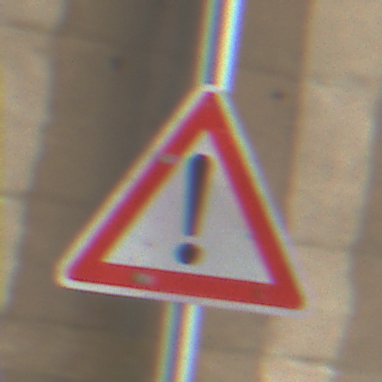
Verkehrszeichen: Gefahrenstelle
Umgebung: Roofed, Beach
Tageszeit: Midday
Wetter: Overcast
Licht: Natural
Jahreszeit: NotSpecified
Kontrast: LowContrast